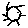
Label: sun